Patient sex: M
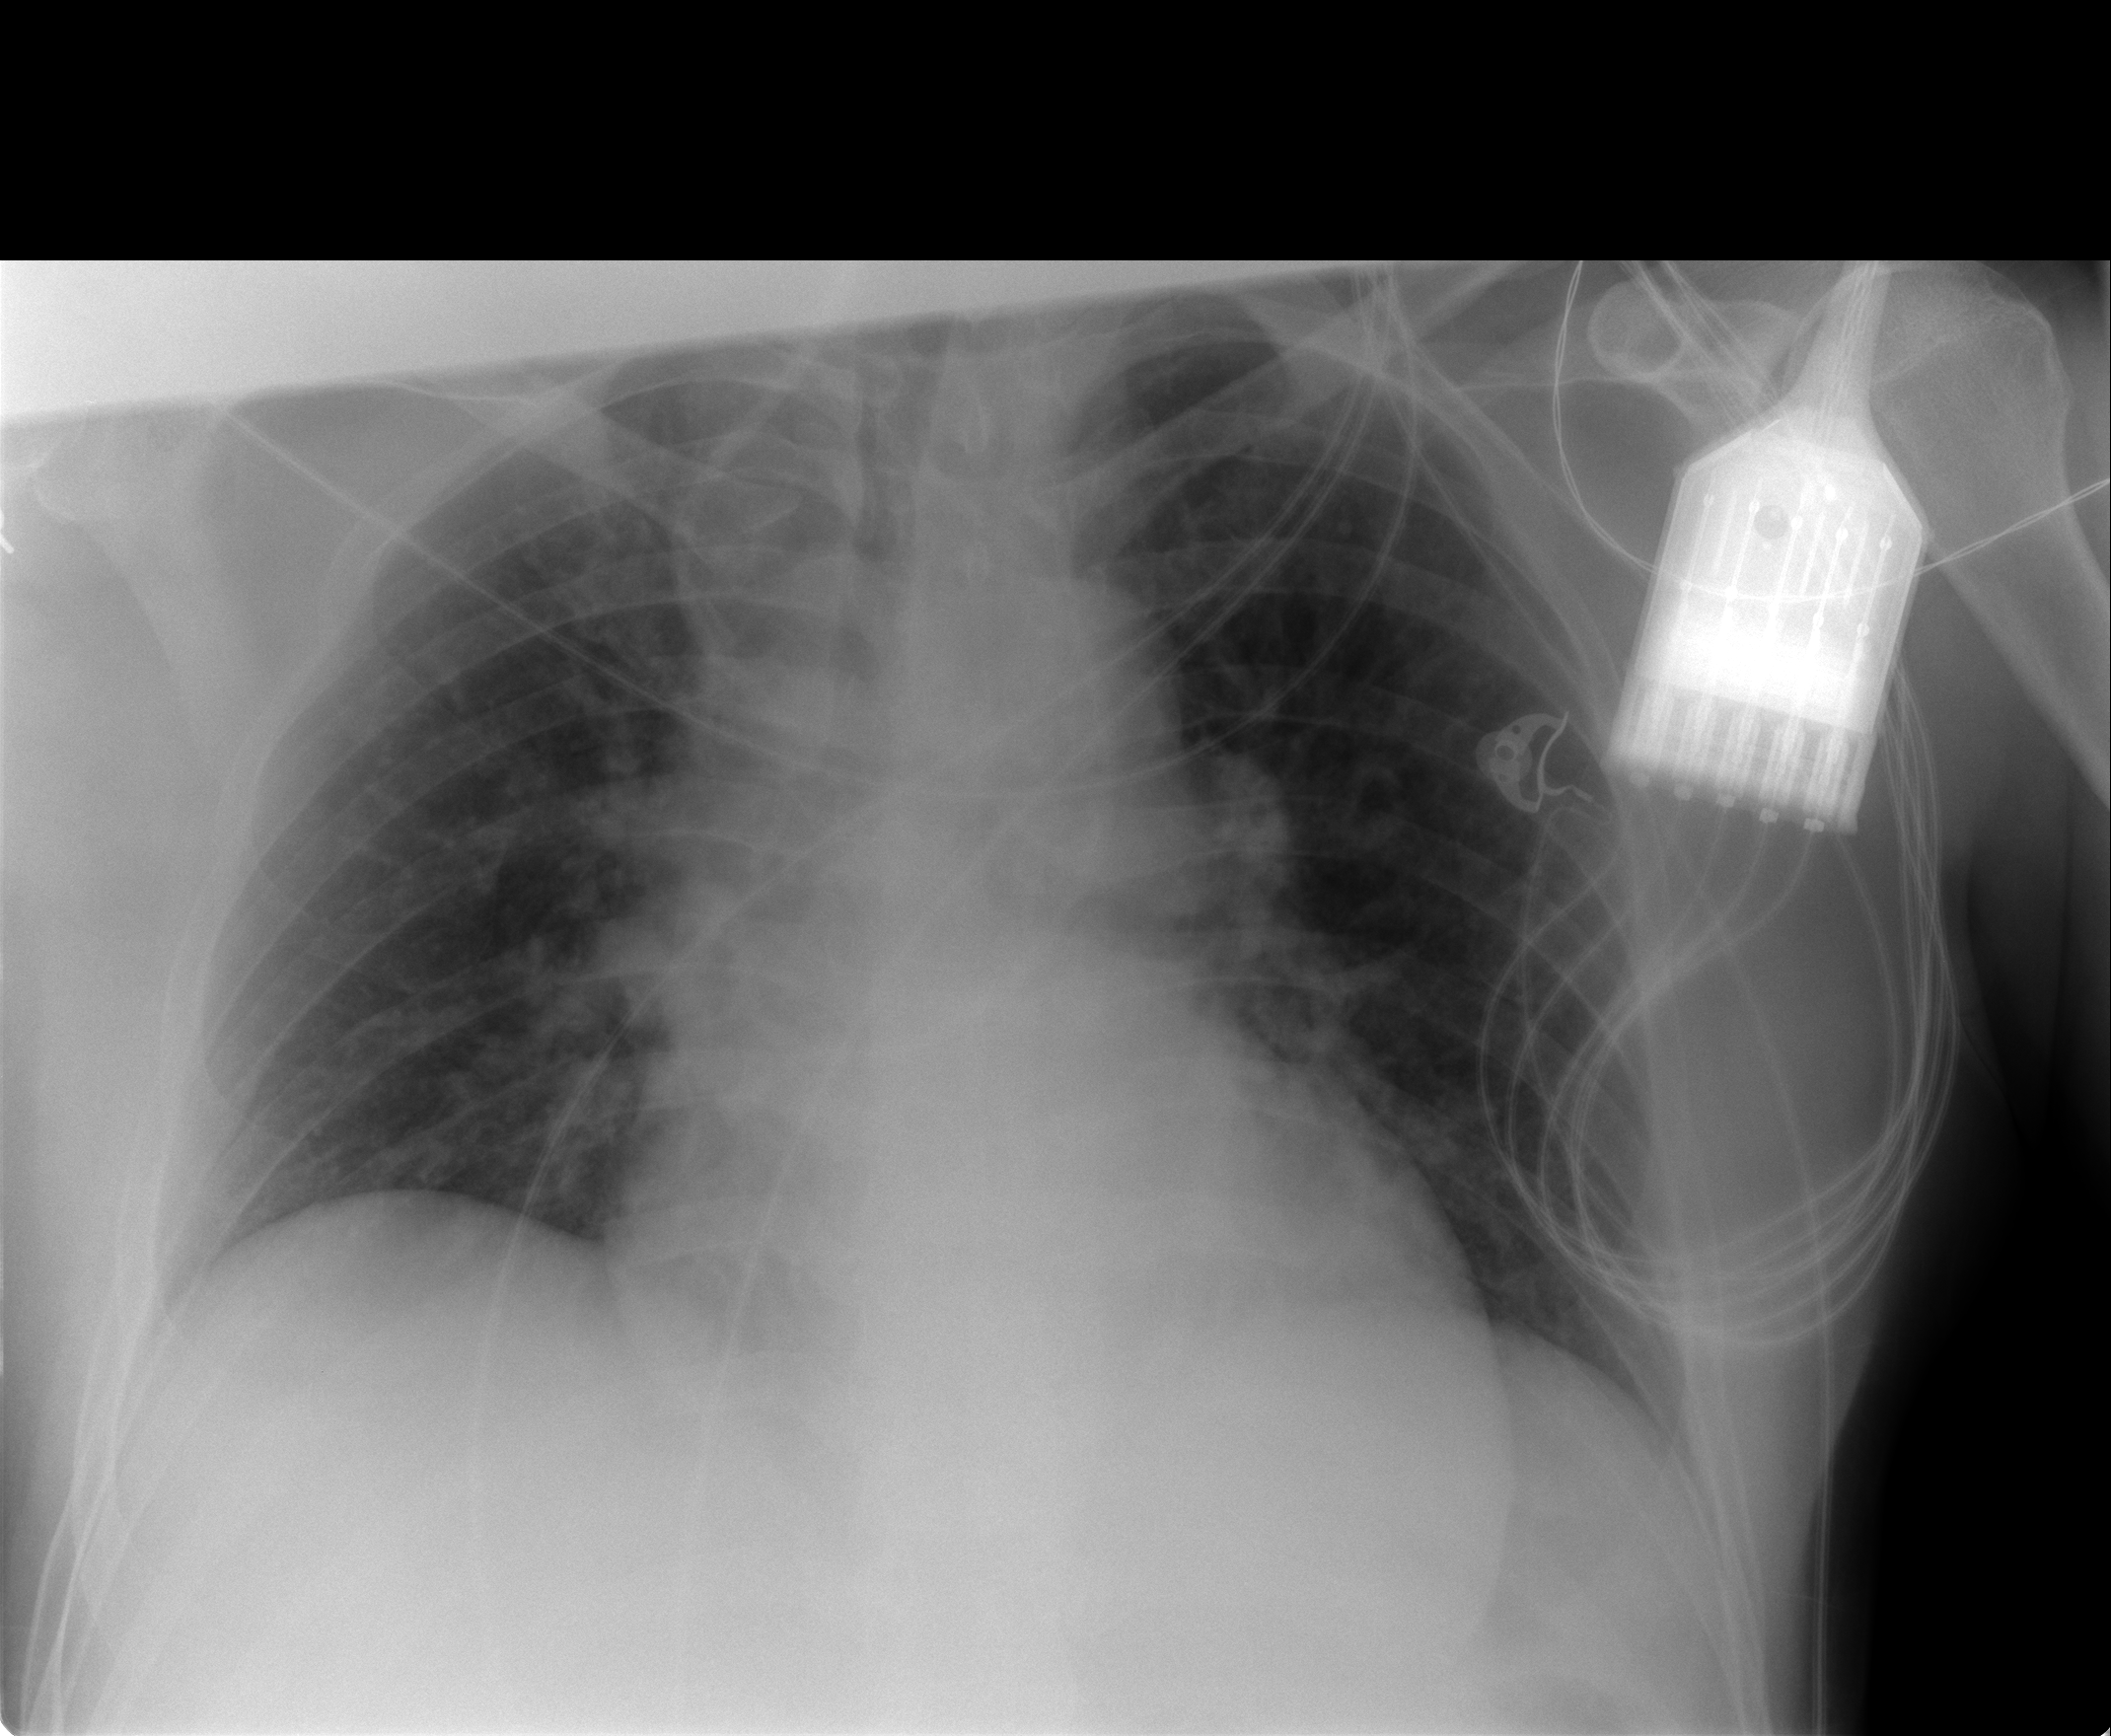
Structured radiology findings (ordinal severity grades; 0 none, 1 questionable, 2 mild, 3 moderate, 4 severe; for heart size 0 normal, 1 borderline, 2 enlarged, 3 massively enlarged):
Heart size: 2
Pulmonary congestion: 2
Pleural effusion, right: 0
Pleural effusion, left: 0
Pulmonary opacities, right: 0
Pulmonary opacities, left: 0
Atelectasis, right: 1
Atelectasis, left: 1